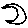
Label: moon